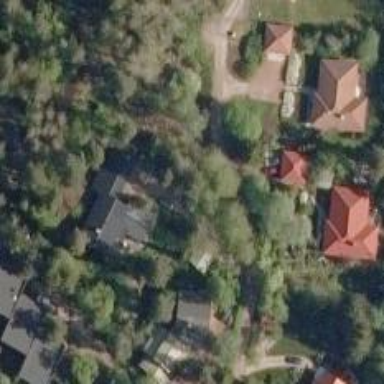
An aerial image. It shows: Charming neighbourhood.